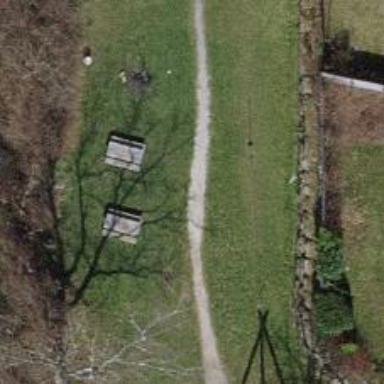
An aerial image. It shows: Picnic table located in leisure land area.